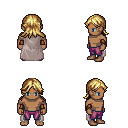
a pixel art fantasy rpg character, male body template, human, dark skin, gray cape, magenta pants, blonde loose hair, cloth bracers, four views (front, back, left, right), 2x2 character sprite sheet, small pixel art, hard edges, no anti-aliasing